Question: Suppose that there is one container C that can contain objects of type A and B.
C cannot be empty and can only contain 1 object of each type. That means that C contains one of the following:
- - -
To map this problem in UML class diagram I tried these...

... but none of them map the problem since that in the left diagram the container C can be empty and in the right diagram the container C can contain two objects of type A (or B).
So my question is: how is it possible to map this problem?
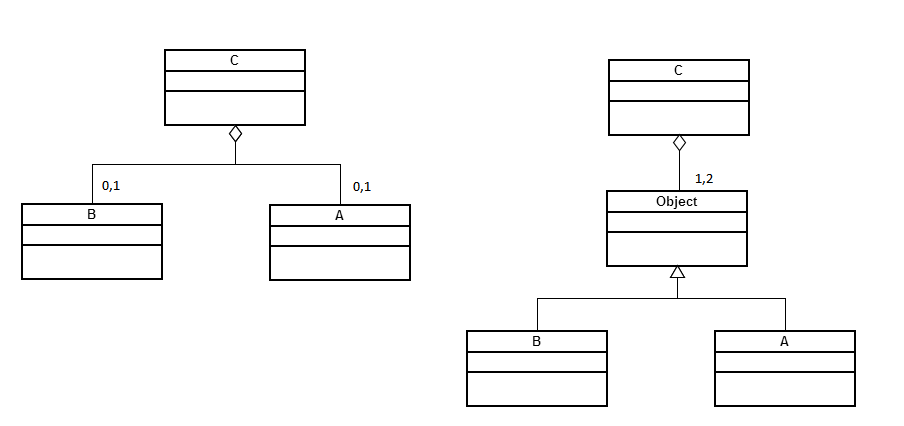
Answer: The solution to your problem is indeed using UML constraints as explained by Javier. But in this particular case, there is a predefined UML constraint called '{or}' that does exactly what you want. The "or" constraint is predefined in UML and can be graphically written between associations. Note how 0 is removed from the multiplicities because '{or}' means that one of the aggregations may not be present at all.

P.S 1: For a similar example on '{xor}' see page 302 and 303 of <URL>.
P.S 2: As far as I know, the notation you are using that branches an aggregation is not correct UML notation (or at least has a different meaning). Joining together multiple relationships is an alternate notation applicable to generalization.
P.S 3: Of course you could use OCL or natural language for your constraint if you find it more descriptive.